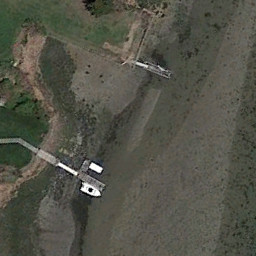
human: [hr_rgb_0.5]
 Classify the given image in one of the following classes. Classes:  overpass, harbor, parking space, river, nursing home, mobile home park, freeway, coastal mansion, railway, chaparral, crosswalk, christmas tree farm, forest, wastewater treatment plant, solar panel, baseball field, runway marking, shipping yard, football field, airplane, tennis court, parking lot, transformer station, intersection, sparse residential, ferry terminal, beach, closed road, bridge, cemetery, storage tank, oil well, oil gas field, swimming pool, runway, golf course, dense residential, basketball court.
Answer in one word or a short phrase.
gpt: ferry terminal